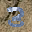
Label: 3